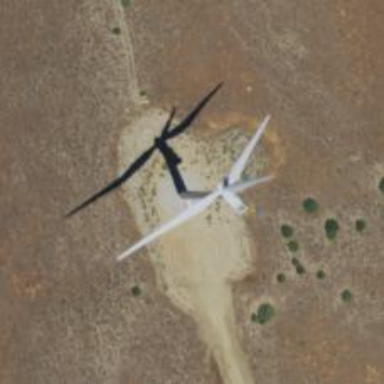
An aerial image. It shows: Wind turbine generating power.